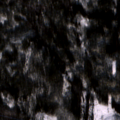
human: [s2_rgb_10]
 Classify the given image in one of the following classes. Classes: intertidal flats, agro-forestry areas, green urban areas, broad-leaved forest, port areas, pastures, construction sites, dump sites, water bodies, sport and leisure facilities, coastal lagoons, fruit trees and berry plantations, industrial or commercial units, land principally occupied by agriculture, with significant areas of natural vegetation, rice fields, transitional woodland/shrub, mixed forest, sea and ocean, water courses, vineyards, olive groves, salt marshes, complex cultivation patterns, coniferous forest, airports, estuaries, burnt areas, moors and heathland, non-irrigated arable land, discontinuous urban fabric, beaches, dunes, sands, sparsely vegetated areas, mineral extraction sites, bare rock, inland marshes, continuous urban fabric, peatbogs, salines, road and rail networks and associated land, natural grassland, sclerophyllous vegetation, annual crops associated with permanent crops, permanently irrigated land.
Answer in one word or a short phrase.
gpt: coniferous forest, mixed forest